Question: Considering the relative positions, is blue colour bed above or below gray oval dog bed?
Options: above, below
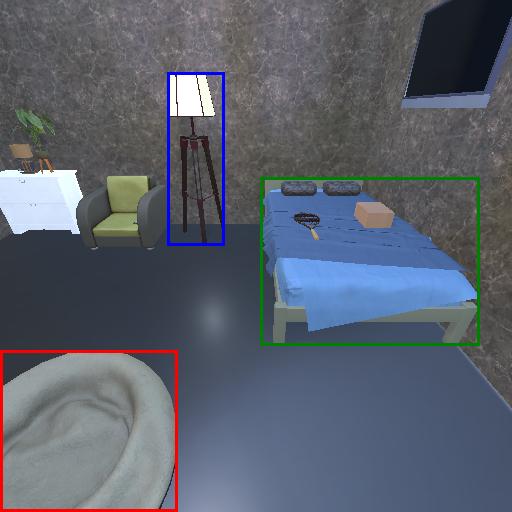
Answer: above